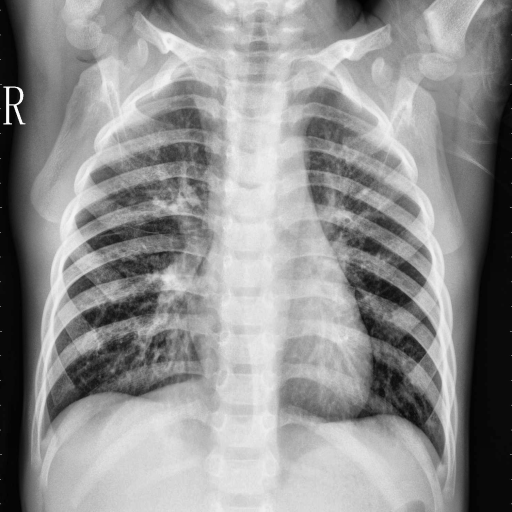
Finding: PNEUMONIA